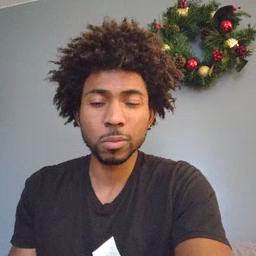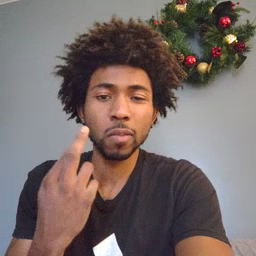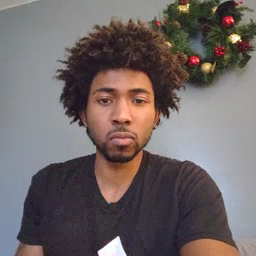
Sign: beside